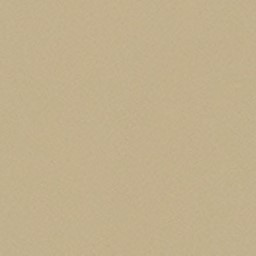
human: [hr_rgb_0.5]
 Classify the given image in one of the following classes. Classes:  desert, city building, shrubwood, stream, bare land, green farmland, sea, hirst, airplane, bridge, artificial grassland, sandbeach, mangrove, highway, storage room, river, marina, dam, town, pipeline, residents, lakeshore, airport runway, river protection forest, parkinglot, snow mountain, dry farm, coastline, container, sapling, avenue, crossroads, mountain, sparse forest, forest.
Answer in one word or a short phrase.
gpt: desert